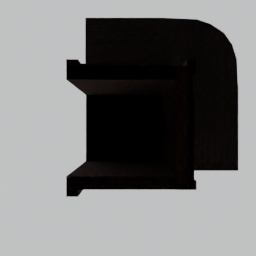
Label: architecture